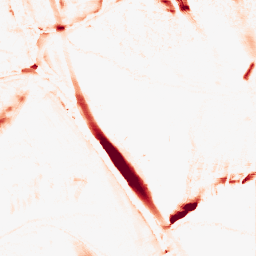
Category: morphological
Decomposition family: morphological_ellipse
Decomposition parameters: operation: opening
width: 10
height: 30
Upsampling method: sinc_blackman
Upsampling parameters: scale: 2
kernel_size: 8
Upsampling scale: 2